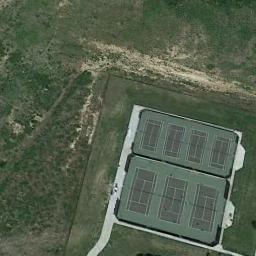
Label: tennis_court